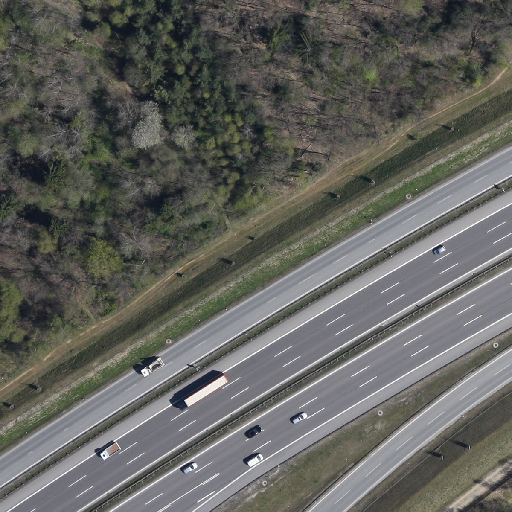
Referring expression: long truck